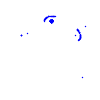
Particle: proton